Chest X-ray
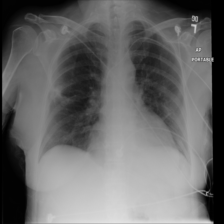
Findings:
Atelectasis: negative
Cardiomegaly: negative
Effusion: negative
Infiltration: negative
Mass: negative
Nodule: negative
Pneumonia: negative
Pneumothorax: negative
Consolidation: negative
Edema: negative
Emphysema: negative
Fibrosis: negative
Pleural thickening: negative
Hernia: negative